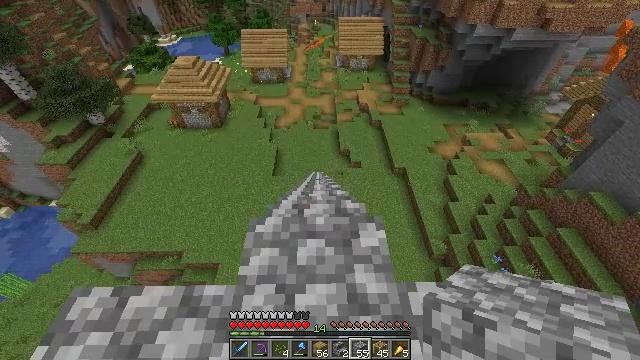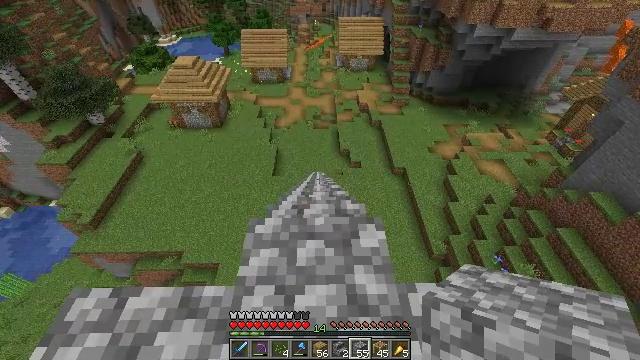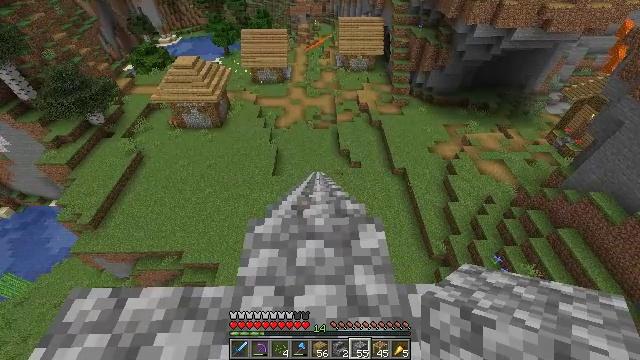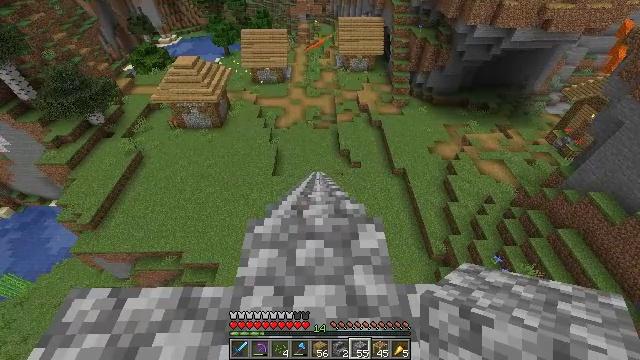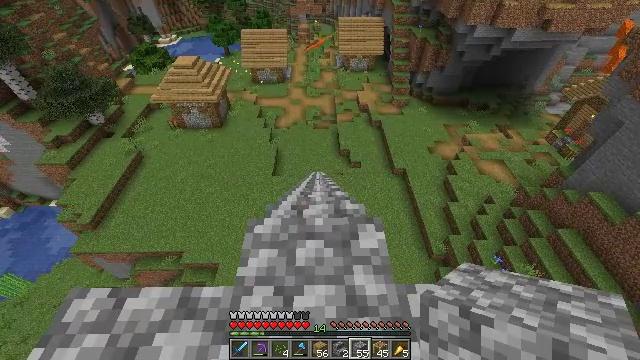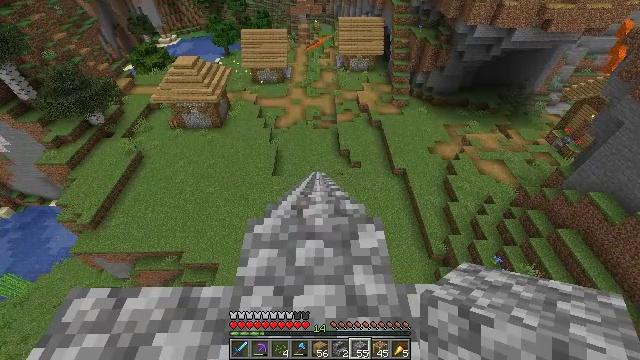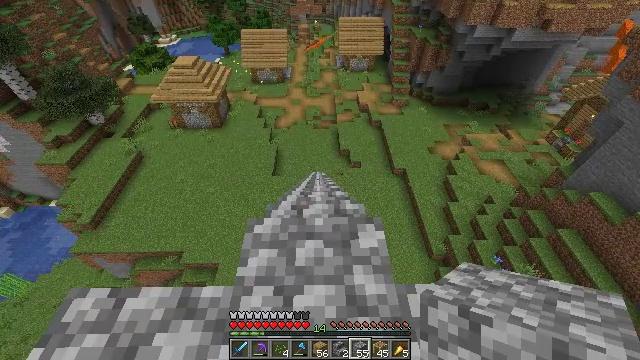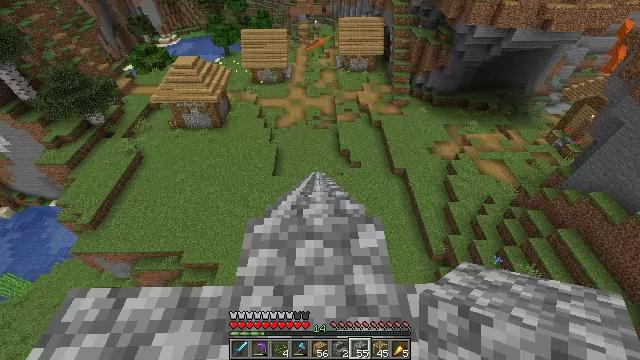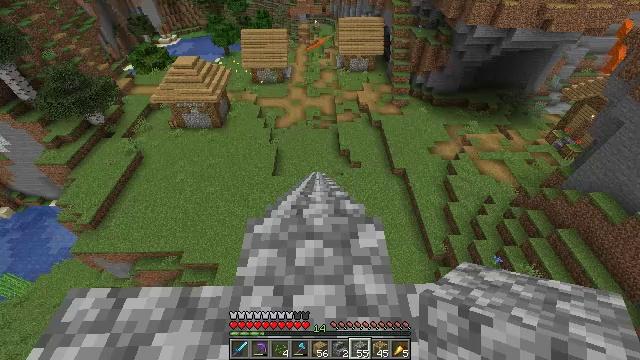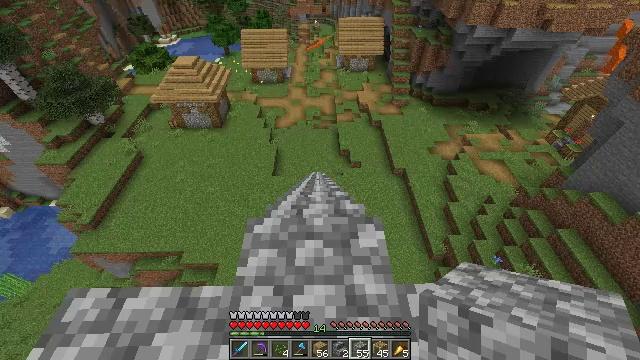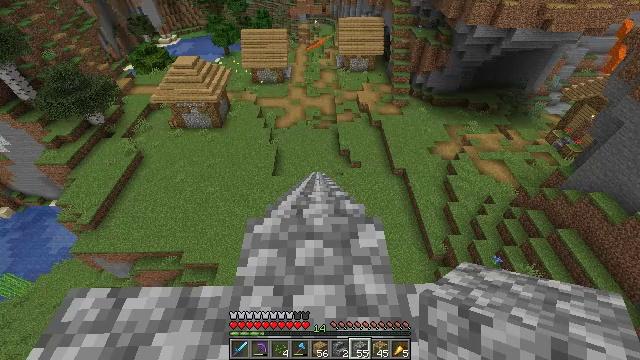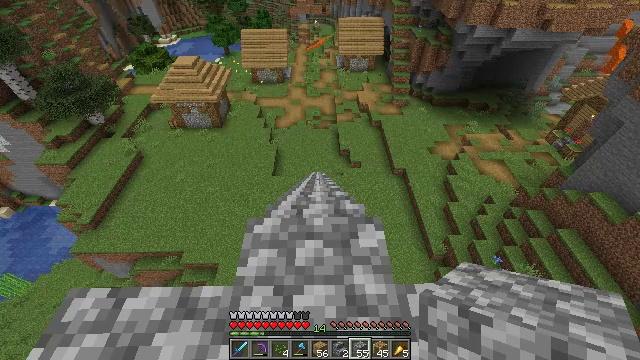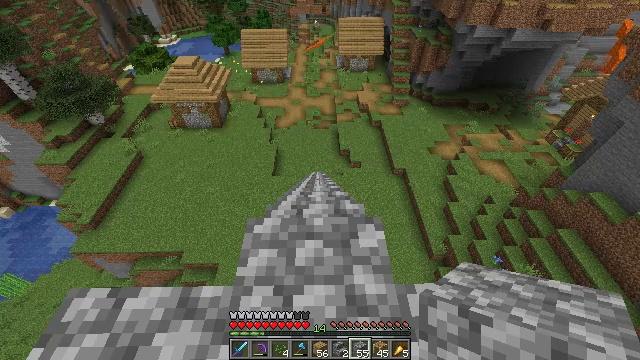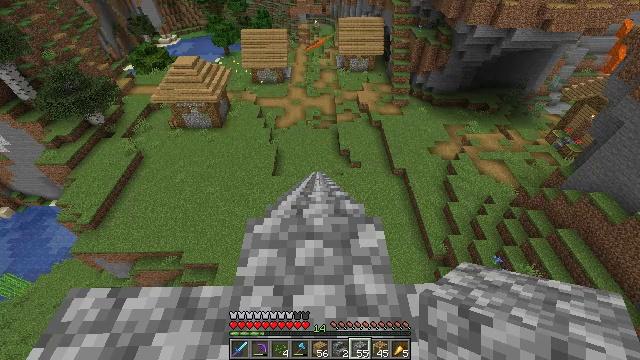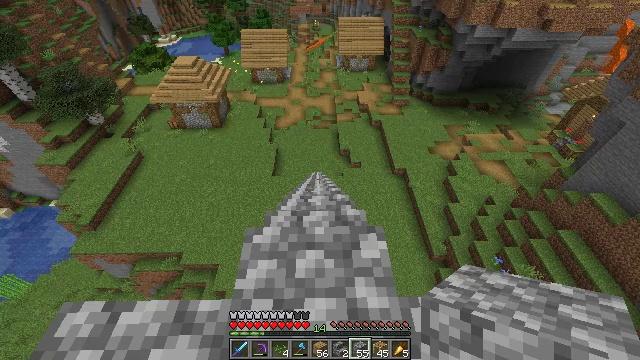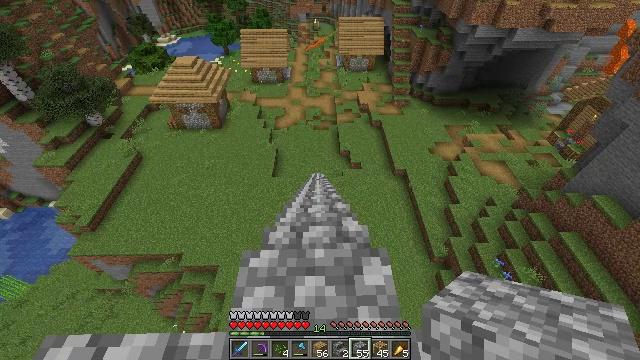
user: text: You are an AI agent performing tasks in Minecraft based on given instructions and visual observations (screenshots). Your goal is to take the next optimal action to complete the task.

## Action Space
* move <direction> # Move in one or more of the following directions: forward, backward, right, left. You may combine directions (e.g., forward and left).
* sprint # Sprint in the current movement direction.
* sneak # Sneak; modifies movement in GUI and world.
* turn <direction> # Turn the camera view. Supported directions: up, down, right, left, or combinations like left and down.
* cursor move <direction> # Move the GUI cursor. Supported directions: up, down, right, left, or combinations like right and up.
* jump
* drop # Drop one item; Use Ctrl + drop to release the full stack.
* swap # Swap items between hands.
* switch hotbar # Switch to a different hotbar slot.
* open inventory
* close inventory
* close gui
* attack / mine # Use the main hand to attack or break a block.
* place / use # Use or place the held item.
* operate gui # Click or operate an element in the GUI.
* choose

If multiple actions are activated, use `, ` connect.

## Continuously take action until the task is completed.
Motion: motion action
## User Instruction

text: Remove the scaffolding structure.
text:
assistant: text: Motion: no_op
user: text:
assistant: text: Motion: no_op
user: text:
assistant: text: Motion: no_op
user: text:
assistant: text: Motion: no_op
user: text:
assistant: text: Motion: no_op
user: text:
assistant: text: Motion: no_op
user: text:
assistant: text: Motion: no_op
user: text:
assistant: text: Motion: no_op
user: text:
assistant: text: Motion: no_op
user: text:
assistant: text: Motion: no_op
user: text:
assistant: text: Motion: no_op
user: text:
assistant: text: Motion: no_op
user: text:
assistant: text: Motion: no_op
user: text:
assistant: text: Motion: move forward
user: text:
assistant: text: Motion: move forward
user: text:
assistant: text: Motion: move forward
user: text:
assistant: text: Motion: move forward, turn down
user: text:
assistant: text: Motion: move forward, turn down
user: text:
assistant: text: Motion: move forward, turn down
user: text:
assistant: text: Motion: move forward, sprint, turn down
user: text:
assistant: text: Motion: move forward, sprint
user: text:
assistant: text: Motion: move forward, sprint
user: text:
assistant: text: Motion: move forward, sprint
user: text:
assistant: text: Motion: move forward, sprint
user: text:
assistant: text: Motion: move forward
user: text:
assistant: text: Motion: move forward
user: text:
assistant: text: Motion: move forward
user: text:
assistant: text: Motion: move forward
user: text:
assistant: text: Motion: move forward
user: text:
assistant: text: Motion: move forward